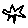
Label: star